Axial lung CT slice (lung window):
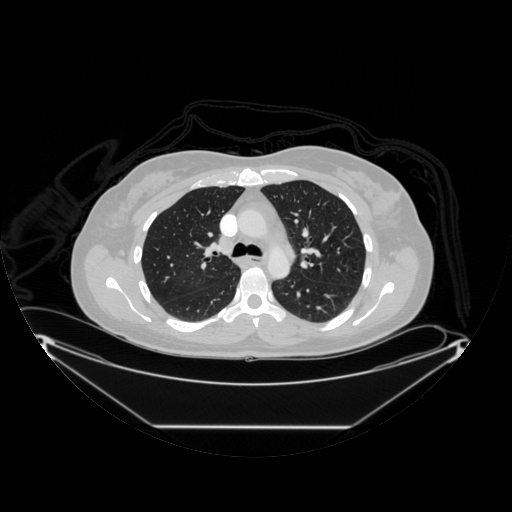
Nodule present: no